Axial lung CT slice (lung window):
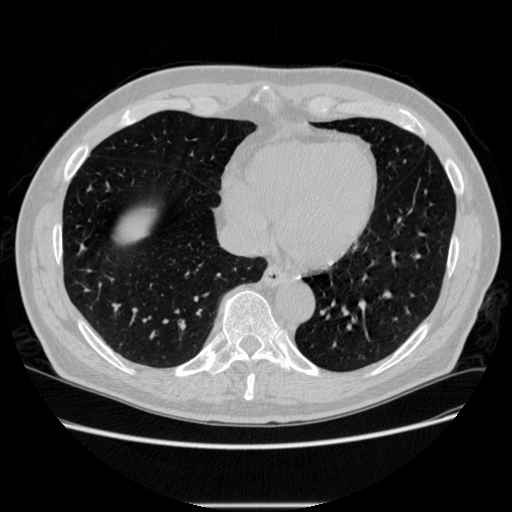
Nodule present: no